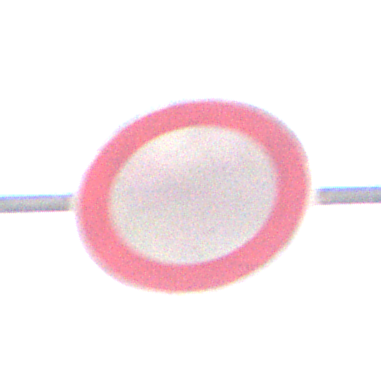
Verkehrszeichen: VerbotFahrzeugeAllerArt
Umgebung: Outdoor, Nature
Tageszeit: SunriseSunset
Wetter: Clear
Licht: Natural
Jahreszeit: NotSpecified
Kontrast: HighContrast